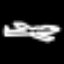
Label: airplane